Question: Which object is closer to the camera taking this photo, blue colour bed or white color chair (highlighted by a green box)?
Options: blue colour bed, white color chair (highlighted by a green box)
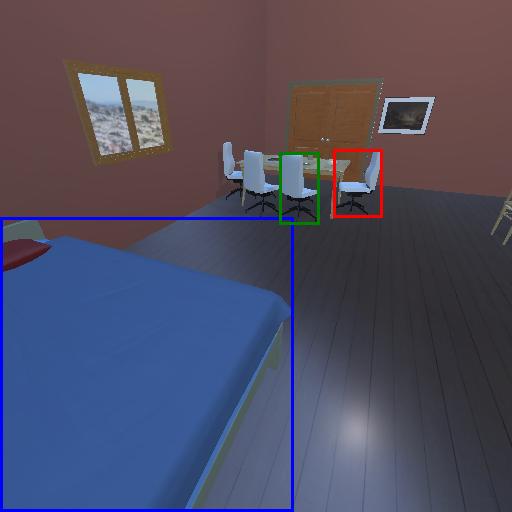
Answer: blue colour bed